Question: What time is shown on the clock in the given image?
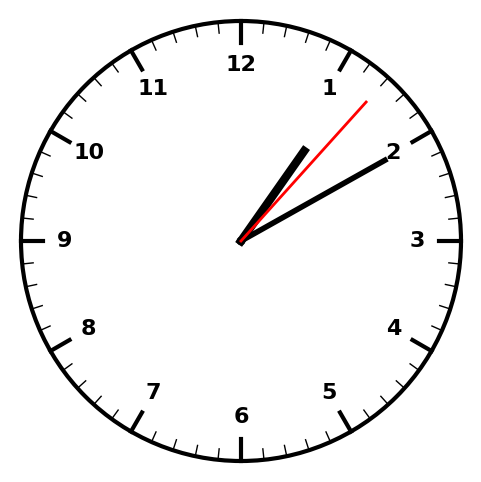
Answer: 01:10:07